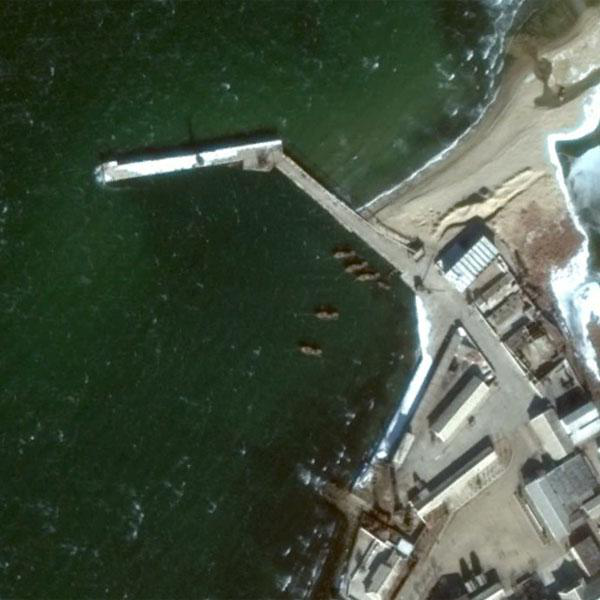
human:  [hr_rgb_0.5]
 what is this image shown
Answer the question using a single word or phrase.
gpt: port